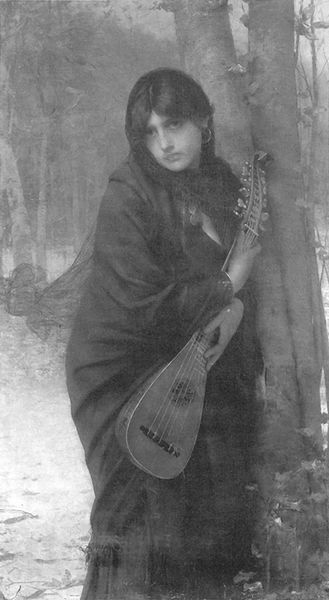
Titel: Herbst
Künstler: Jules Lefebvre
Institution: Privatsammlung
Schlagwörter: baum, dunkel, gemälde, hand, körper, schatten, umhang, wasser, weiß, baumstämme, bäume, landschaft, mädchen, see, blumen, frau, frisur, grau, haar, kleid, licht, mund, nase, ohr, ohrring, schwarz, zeichnung, blick, dame, schal, schleier, schnee, tuch, weg, malerei, jung, augen, falten, gesicht, lang, mensch, stehen, bild, bildnis, hände, instrument, portrait, porträt, öl, baumstamm, einsamkeit, kalt, natur, stamm, einsam, gewand, haare, lange haare, mantel, stehend, decke, gitarre, musik, pflanzen, sängerin, lippen, mittelscheitel, scheitel, traurig, wald, düster, monochrom, winter, angst, lehnen, steg, stämme, hands, white, black, dress, gray, grey, hair, jugendstil, lady, painting, robe, woman, spielen, ernst, musikinstrument, angelehnt, print, stuck, flucht, waldrand, foto, fotografie, wei, zigeuner, kälte, wirbel, schwarz weiss, entwurf, photo, saite, zigeunerin, sad, tree, girl, trees, leicht, snow, laute, mandoline, saiten, saiteninstrument, forest, alleine, anlehnen, schüchtern, lyra, verstecken, black and white, armut, scheu, forst, lehnend, musikerin, bund, cape, music, schwarz/weiß, musician, streichinstrument, earring, gypsy, umschlungen, schalloch, psalter, seiteninstrument, anlehnend, sitar, sithar, photograph, balalaika, bünde, landstreicherin, lautenspielerin, melancholia, schallloch, vertrieben, women with mandoline, zigeunerein, veil, guitar, woods, lute, cabanel, sorrow, pre-raphaelite, strings, dma, schlleier, zithar, düserr, gloom, pity, unhappy, sithara, mandellon